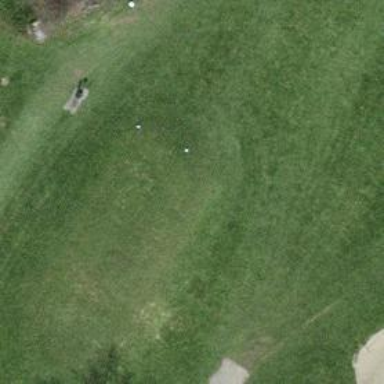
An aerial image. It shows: Golf tee on grass surface.